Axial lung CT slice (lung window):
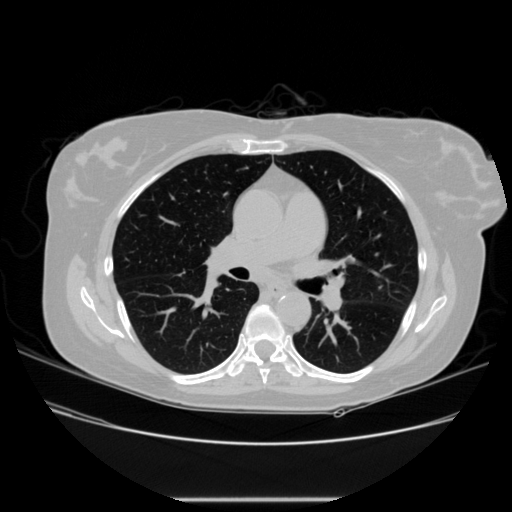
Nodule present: no